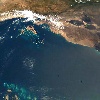
Label: water